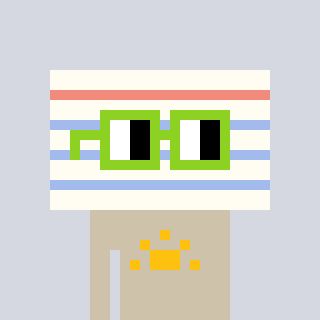
a pixel art character with square light green glasses, a empty notebook page-shaped head and a bege-colored body on a cool background